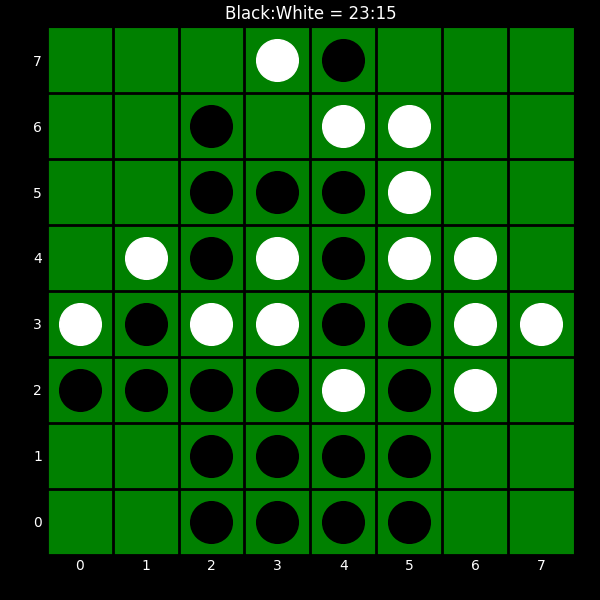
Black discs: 23
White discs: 15